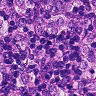
Metastatic tissue present: yes